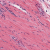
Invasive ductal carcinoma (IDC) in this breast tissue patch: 0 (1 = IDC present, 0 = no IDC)